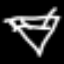
Label: diamond